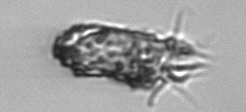
Label: Tintinnopsis